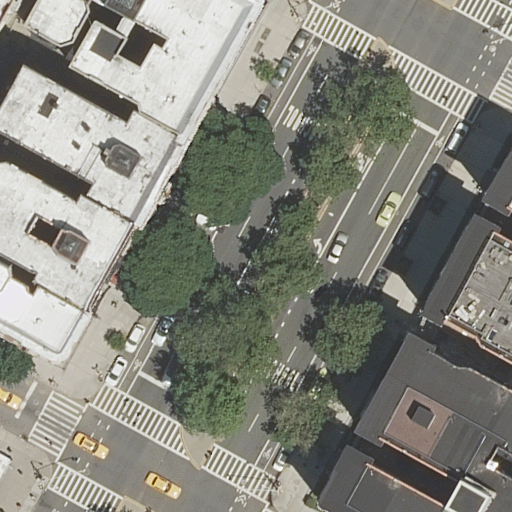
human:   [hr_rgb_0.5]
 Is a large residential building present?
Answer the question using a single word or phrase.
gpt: yes

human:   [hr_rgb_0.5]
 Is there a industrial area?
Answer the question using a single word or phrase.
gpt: no

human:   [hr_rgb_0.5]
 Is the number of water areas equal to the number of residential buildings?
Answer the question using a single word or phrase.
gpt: no

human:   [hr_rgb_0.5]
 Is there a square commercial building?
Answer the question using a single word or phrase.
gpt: no

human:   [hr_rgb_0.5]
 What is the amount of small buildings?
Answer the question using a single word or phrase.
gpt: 1

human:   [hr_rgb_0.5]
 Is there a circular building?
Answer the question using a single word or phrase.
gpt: no

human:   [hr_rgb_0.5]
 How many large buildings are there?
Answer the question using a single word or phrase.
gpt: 2

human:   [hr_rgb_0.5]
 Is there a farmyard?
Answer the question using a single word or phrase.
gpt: no

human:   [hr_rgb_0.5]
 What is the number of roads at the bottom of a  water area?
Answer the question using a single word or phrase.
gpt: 0

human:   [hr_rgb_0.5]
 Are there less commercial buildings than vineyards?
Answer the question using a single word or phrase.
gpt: no

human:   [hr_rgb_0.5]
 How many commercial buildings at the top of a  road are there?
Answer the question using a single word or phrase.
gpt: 0

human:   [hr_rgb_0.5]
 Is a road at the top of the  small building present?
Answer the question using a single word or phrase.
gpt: yes

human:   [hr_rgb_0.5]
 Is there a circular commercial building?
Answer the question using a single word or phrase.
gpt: no

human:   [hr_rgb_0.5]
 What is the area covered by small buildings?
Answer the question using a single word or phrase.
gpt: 3m2

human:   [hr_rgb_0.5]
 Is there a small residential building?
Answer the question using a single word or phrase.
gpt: yes

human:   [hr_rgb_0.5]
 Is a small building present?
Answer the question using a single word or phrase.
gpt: yes

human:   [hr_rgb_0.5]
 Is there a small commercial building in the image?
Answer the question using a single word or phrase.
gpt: no

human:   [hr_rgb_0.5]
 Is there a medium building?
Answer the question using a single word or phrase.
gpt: yes

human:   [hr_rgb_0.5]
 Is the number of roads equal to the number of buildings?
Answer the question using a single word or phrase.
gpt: no

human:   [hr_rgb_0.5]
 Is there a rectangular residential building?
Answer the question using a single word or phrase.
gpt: yes

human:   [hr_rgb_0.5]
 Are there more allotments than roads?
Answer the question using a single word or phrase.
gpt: no

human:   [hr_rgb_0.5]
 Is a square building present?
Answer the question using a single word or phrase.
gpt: no

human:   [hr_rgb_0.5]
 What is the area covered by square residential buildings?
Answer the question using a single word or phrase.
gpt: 0m2

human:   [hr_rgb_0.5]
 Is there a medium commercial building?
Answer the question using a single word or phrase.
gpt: no

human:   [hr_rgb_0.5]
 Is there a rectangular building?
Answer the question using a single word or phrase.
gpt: yes

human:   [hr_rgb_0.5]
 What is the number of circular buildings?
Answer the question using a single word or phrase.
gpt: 0

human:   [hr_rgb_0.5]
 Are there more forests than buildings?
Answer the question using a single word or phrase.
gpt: no

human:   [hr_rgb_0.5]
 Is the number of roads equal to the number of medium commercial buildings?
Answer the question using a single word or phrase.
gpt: no

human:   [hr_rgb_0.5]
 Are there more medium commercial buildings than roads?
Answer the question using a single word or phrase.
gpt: no

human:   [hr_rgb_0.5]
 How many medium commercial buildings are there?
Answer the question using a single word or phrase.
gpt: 0

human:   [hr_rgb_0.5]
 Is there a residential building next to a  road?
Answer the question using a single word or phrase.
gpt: yes

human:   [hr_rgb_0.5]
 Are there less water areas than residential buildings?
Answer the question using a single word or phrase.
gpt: yes

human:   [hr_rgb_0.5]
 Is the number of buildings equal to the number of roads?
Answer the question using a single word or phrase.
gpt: no

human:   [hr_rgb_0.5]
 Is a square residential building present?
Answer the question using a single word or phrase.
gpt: no

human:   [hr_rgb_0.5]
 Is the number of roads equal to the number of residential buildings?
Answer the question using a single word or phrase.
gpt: no

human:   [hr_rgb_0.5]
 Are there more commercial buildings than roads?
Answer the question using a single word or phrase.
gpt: no